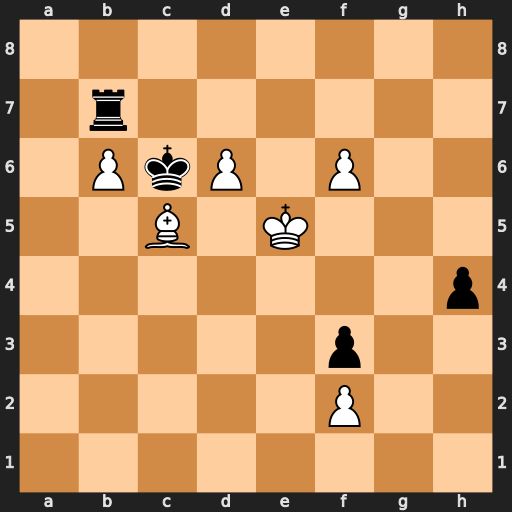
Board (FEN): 8/1r6/1PkP1P2/2B1K3/7p/5p2/5P2/8
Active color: w
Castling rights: -
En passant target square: -
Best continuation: Be3 h3 Bf4